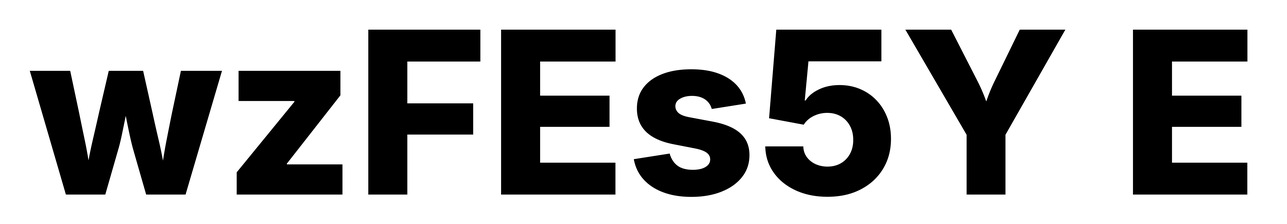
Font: Inter_ExtraBold